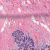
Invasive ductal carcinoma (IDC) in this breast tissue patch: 0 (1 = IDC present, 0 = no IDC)